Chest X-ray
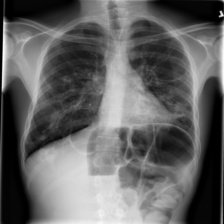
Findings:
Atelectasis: negative
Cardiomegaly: negative
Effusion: negative
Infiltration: negative
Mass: negative
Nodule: positive
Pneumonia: negative
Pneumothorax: negative
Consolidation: positive
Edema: negative
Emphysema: negative
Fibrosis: negative
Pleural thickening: negative
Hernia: negative